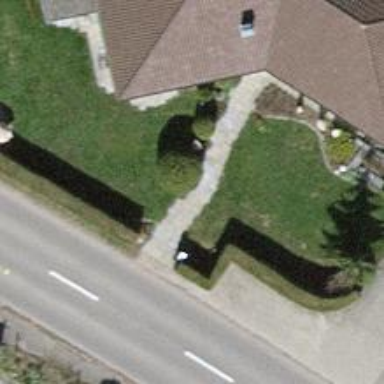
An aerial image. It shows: Hedge barrier.